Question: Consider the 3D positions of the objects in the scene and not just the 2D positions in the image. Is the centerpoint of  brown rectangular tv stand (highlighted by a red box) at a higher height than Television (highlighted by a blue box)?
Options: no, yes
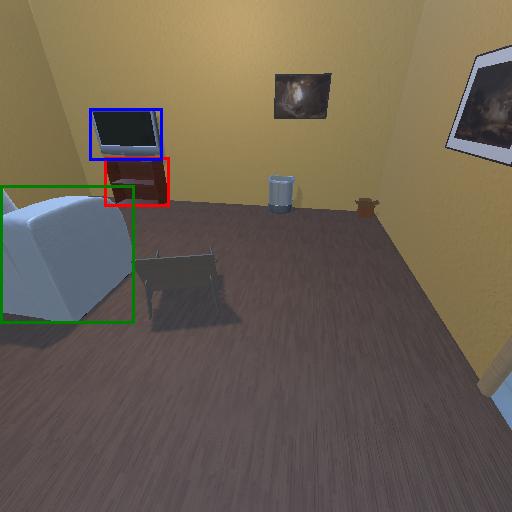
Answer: no